Question: I have an XML that is structured like this:
'''
<?xml version="1.0" encoding="utf-8"?>
<Report blah blah blah>
<KeywordPerformanceReportColumns>
<Column name="GregorianDate" />
<Column name="AccountId" />
<Column name="AccountNumber" />
<Column name="AccountName" />
<Column name="CampaignId" />
<Column name="CampaignName" />
etc....
'''
From this <URL>, I learned to use 'IsStartElement' to loop through children of 'KeywordPerformanceReportColumns'. I'm getting the behavior where it loops back to the first 'Column', never proceeding to the next child.
'''
//use xmlreader to read the memorystream
using (XmlReader reader = XmlReader.Create(memStream))
{
while (reader.Read())
{
reader.ReadStartElement("Report");
//schema information
reader.ReadStartElement("KeywordPerformanceReportColumns");
//columns
while (reader.IsStartElement("Column"))
{
//note interested in whitespace nodes
bool isWhiteSpace = reader.NodeType == XmlNodeType.Whitespace;
if (!isWhiteSpace)
{
string columnName = reader.GetAttribute("name");
Console.WriteLine(columnName);
}
}
reader.ReadEndElement( /* "KeywordPerformanceReportColumns" */ );
reader.ReadEndElement( /* "Report" */ );
}
}
'''

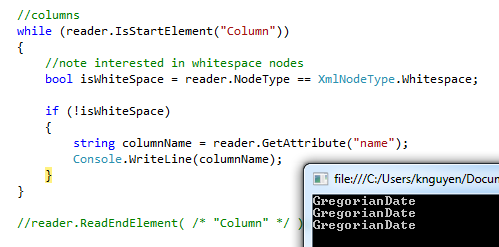
Answer: In the <URL> method is used
'''
while (reader.ReadToNextSibling("SubEmptyElement"))
'''
and not the <URL>
'''
while (reader.IsStartElement("Column"))
'''